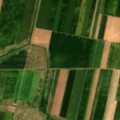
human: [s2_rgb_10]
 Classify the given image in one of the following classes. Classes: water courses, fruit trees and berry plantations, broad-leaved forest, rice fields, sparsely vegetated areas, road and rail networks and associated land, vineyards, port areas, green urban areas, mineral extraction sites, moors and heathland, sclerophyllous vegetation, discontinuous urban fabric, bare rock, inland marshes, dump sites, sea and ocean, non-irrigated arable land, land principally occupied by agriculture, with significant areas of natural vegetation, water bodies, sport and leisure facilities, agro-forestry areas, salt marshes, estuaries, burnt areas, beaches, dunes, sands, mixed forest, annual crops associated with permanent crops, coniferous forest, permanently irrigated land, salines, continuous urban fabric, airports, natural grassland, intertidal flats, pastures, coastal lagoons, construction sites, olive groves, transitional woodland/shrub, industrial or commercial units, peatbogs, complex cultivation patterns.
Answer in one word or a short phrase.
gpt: non-irrigated arable land, pastures